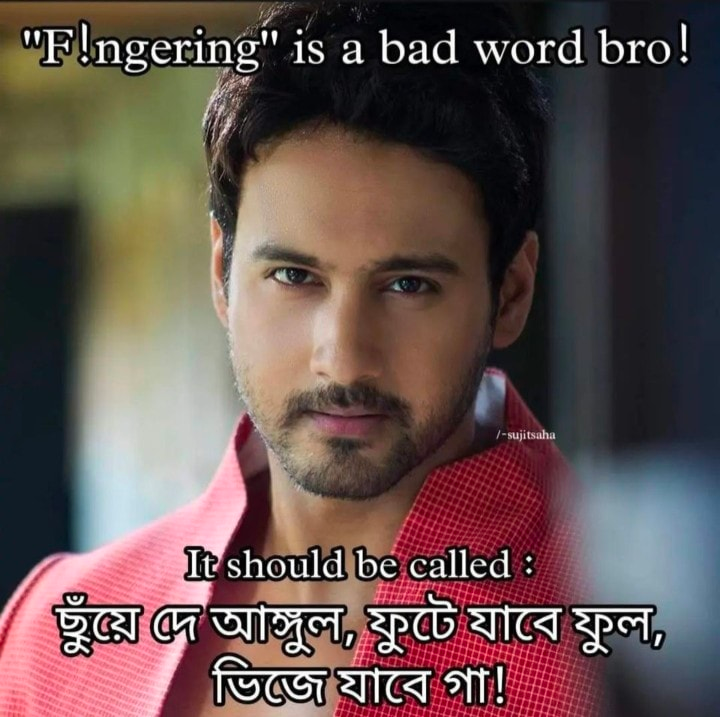
Caption:  " F!ngering " is a bad word bro !    It should be called :   ছুয়ে দে আঙুল , ফুটে যাবে ফুল , ভিজে যাবে গা !
Label: hate